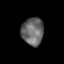
Tissue: lung
Cell type: Epithelial cells
Senescence score: 0.2399
Nuclear area (px): 589
Mean DAPI intensity: 104.924